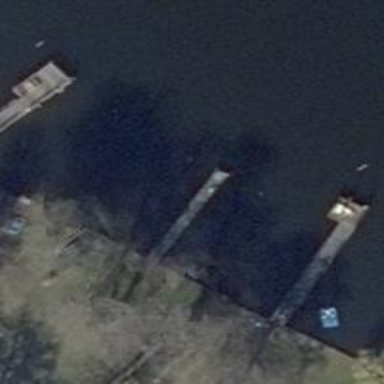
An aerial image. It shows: Man-made pier.